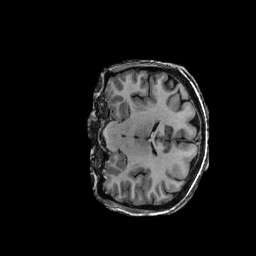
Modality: T1w
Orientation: coronal
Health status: ill
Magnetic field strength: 3 T